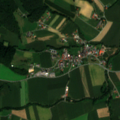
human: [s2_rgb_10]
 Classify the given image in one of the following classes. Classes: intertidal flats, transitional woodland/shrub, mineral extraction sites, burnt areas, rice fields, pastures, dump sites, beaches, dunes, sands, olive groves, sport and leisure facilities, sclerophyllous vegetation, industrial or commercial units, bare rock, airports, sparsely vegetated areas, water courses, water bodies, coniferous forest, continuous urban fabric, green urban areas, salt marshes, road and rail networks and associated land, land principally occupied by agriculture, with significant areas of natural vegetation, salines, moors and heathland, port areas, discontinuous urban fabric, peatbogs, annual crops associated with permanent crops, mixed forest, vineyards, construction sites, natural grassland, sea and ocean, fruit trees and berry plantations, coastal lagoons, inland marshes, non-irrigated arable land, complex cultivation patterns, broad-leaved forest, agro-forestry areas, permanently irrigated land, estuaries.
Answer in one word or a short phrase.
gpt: non-irrigated arable land, complex cultivation patterns, broad-leaved forest